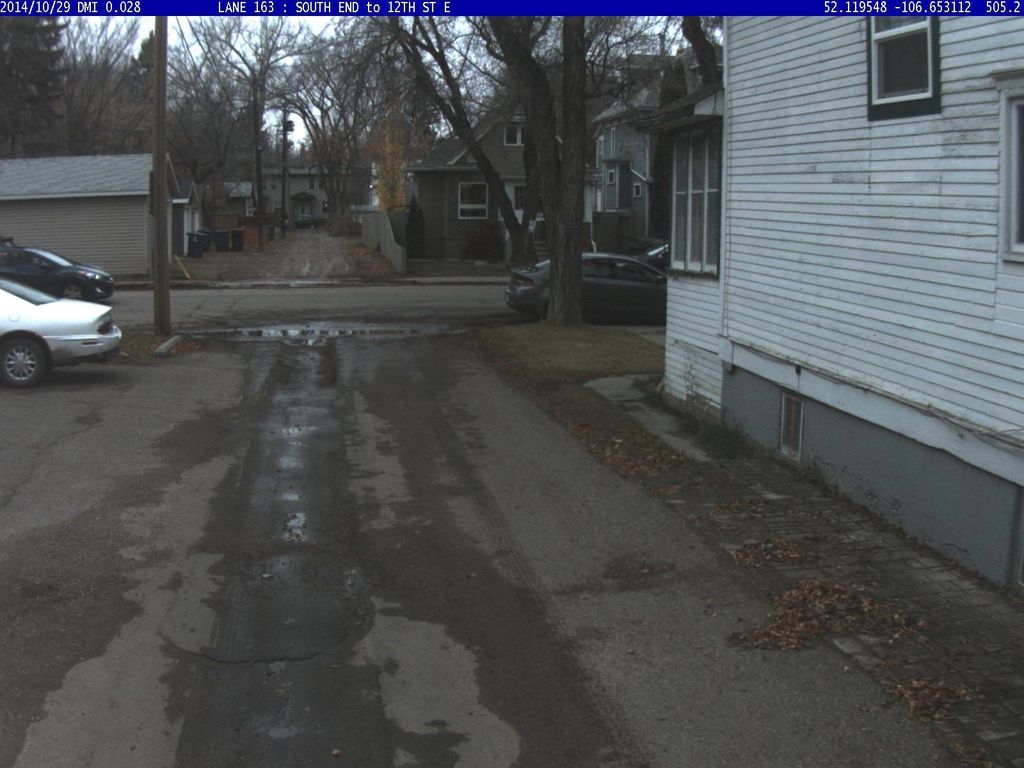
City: saskatoon